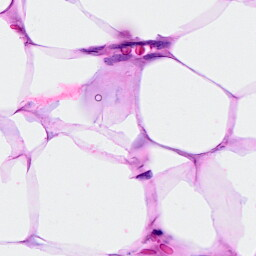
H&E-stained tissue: Breast